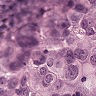
Metastatic tissue present: yes